Field crop: maize
Growth stage: 1
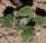
Species: chenopodium